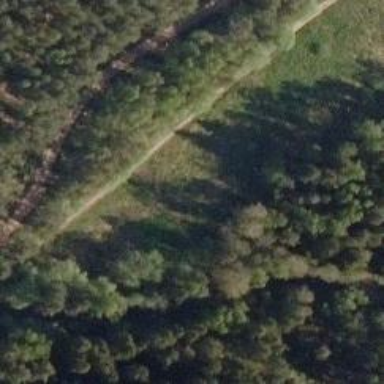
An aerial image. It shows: Path.